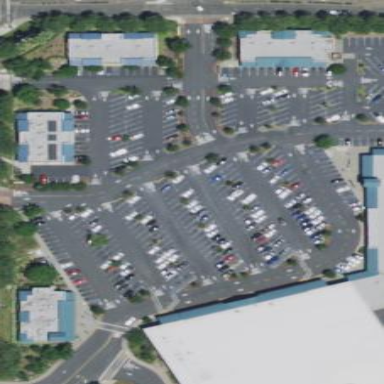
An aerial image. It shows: Retail area.